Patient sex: M
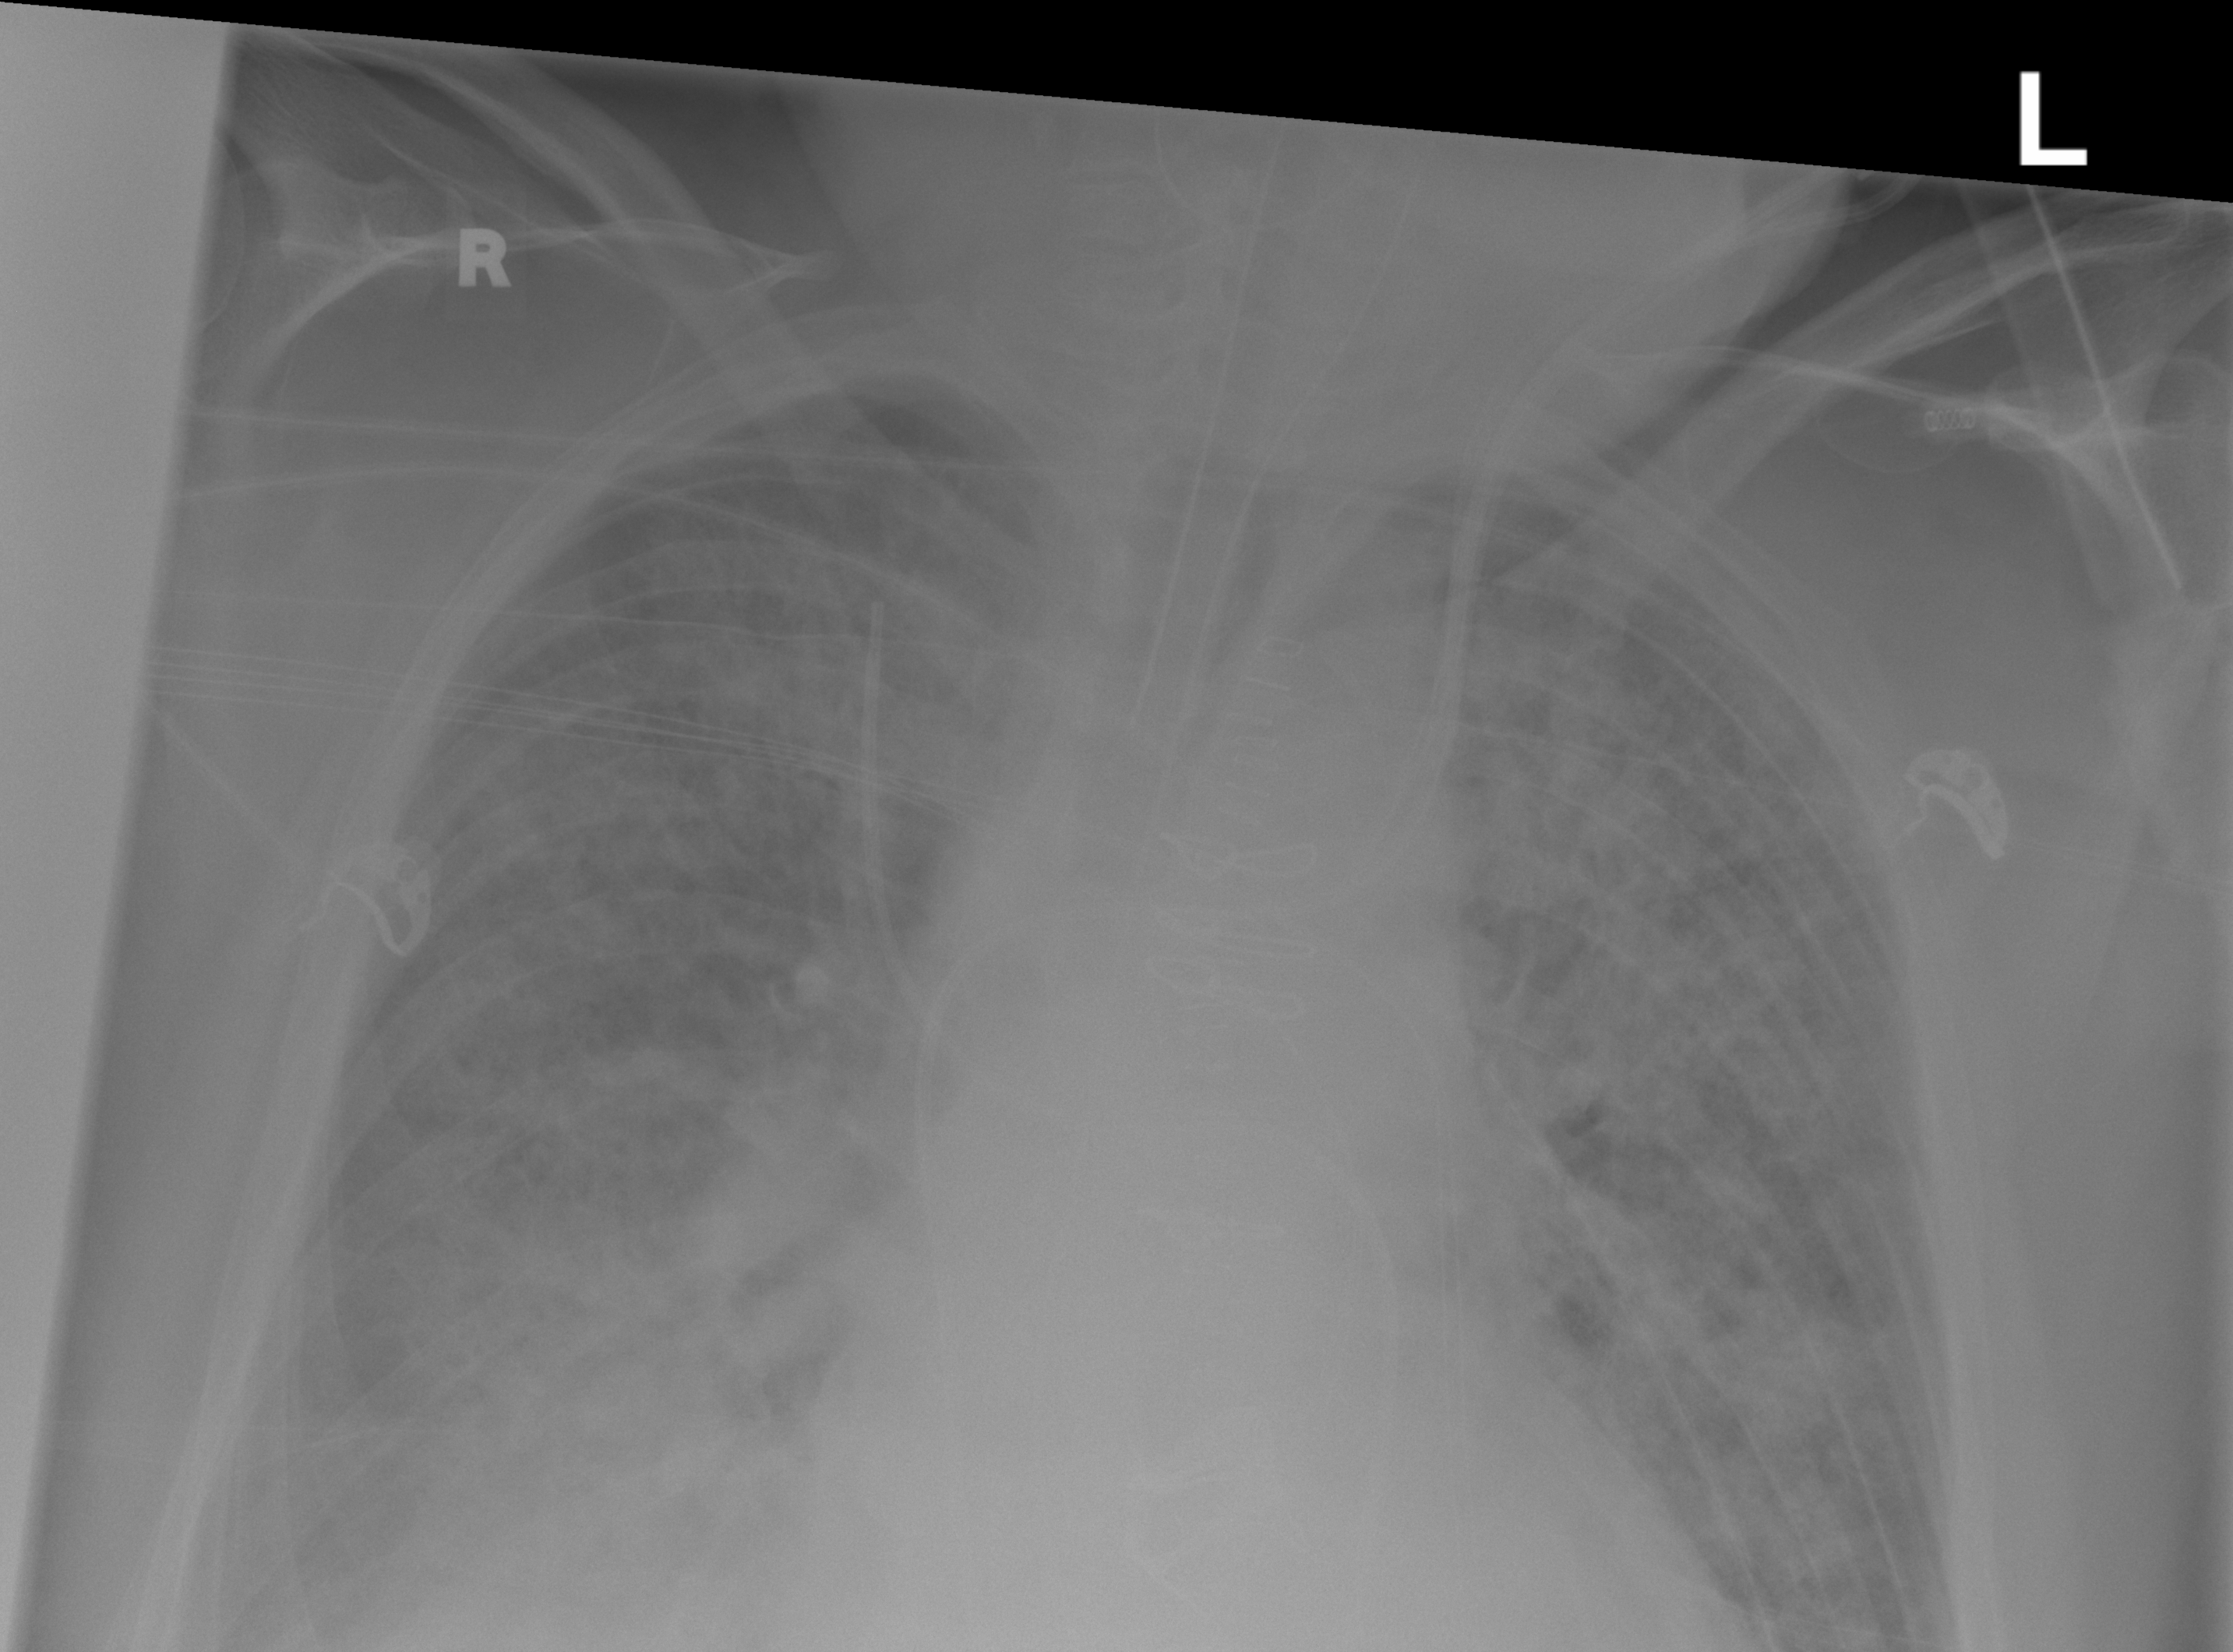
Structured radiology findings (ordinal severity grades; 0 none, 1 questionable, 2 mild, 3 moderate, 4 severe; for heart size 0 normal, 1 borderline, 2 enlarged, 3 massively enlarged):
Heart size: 1
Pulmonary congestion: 2
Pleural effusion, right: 3
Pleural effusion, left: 0
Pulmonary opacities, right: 3
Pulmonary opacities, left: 3
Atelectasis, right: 2
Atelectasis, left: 2